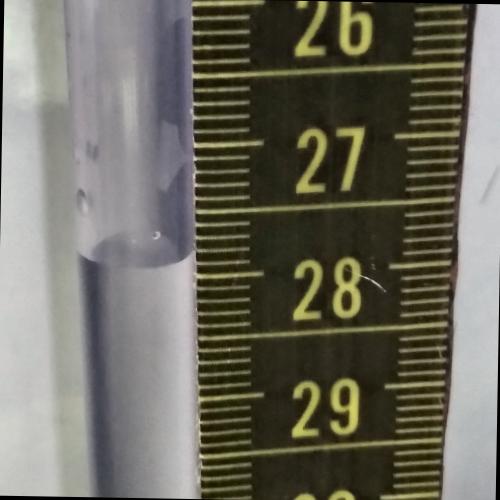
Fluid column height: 27.8 cm